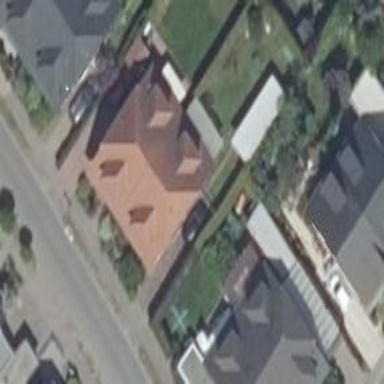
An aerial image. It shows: Semi-detached house.